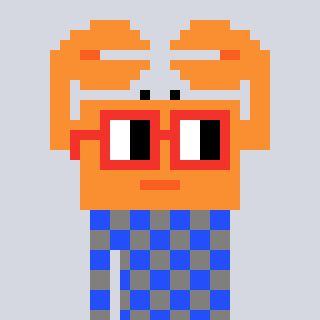
a pixel art character with square red glasses, a crab-shaped head and a bluegrey-colored body on a cool background